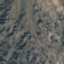
Label: HerbaceousVegetation